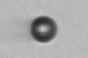
Label: bead